Question: I want strike the particular strings in my textview.
Please take a look at the image below. In task 8,task 5,task 1,task 3 are striked.

After refer this <URL>,
I can strike whole text view. (but I can't strike particular string wise)
'''
TextView tv = (TextView) findViewById(R.id.mytext);
tv.setText("This is strike-thru");
tv.setPaintFlags(tv.getPaintFlags() | Paint.STRIKE_THRU_TEXT_FLAG);
'''
1.I want to strike the particular strings only.
2.Not entire textbox.
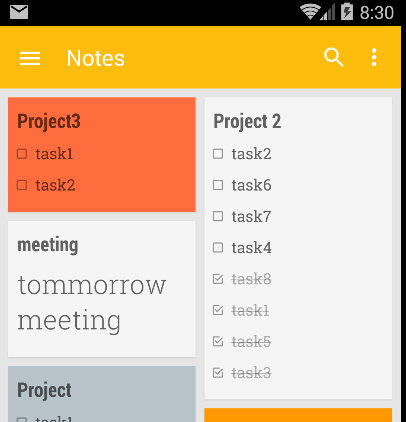
Answer: see <URL> , you can see all of text styling there.
you need to use spannableString . just choose style and specify the start and end index of your string to get style.
'''
SpannableString string = new SpannableString("your text here");
string.setSpan(new StrikethroughSpan(), 0, string.length(), 0);
textView.setText(string);
'''